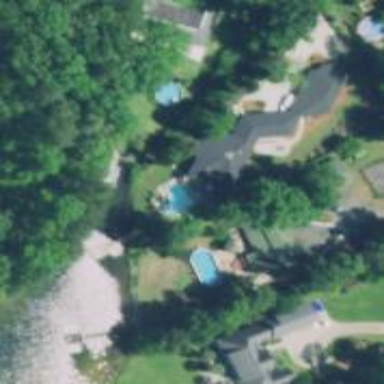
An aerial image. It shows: Swimming pool located in leisure land.